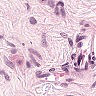
Metastatic tissue present: no